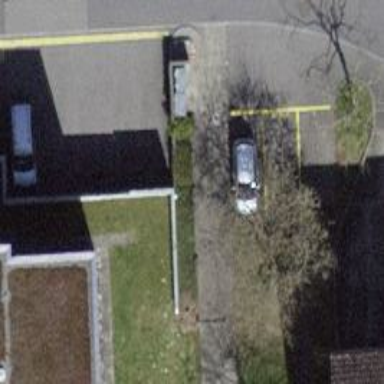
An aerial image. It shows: Bollard.